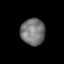
Tissue: lung
Cell type: Epithelial cells
Senescence score: 0.23
Nuclear area (px): 625
Mean DAPI intensity: 119.712